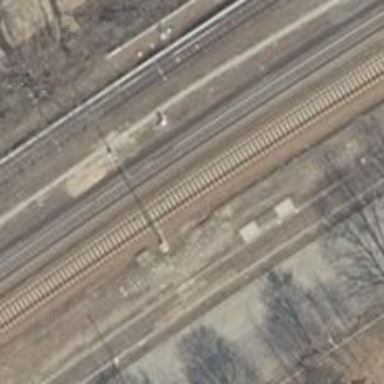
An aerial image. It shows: Milestone along the railway track with catenary mast.